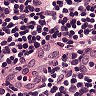
Metastatic tissue present: no